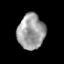
Tissue: prostate
Cell type: T cells
Senescence score: 0.1323
Nuclear area (px): 936
Mean DAPI intensity: 158.05